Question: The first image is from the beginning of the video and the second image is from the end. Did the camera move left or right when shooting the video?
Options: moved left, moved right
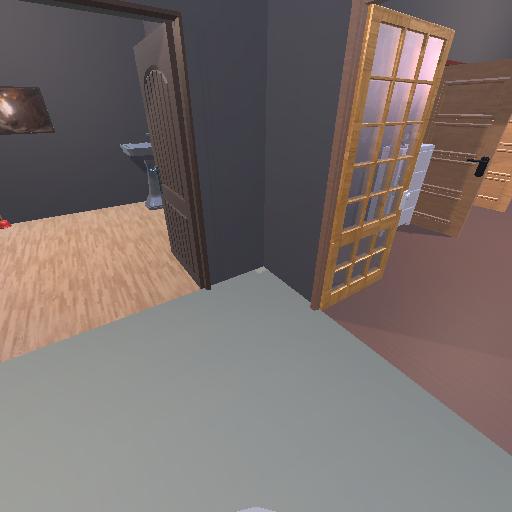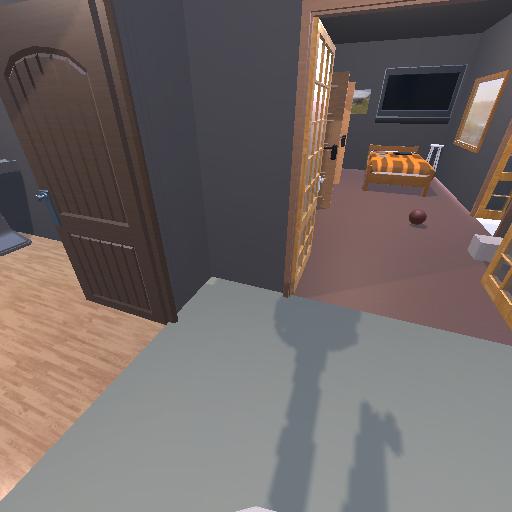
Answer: moved left